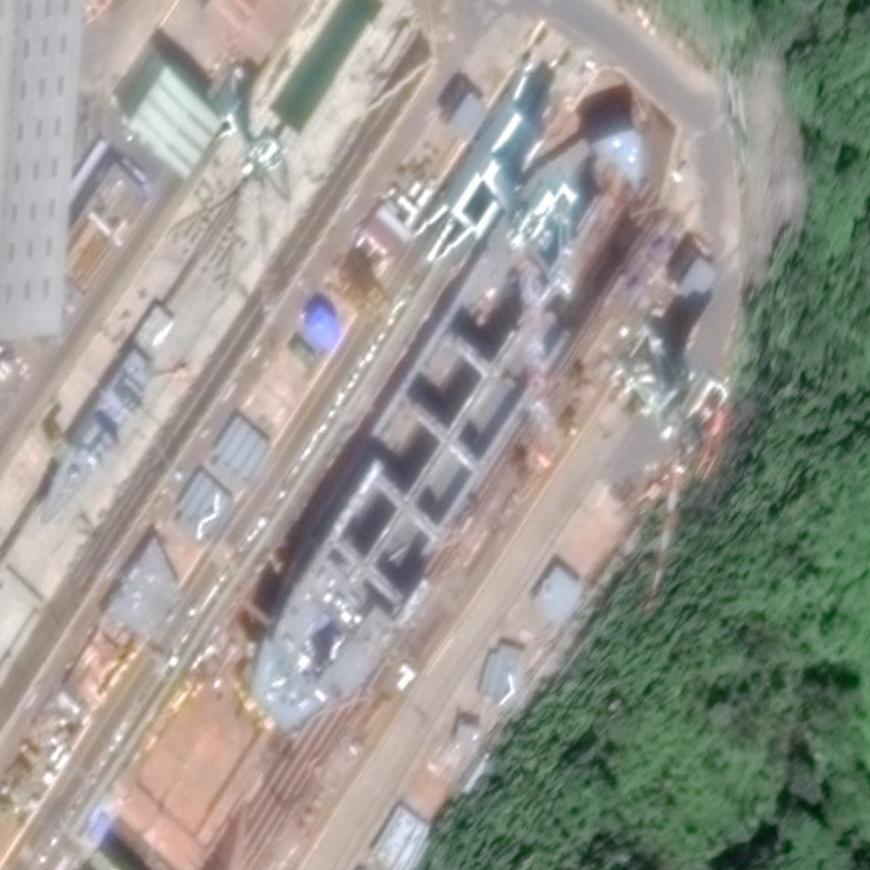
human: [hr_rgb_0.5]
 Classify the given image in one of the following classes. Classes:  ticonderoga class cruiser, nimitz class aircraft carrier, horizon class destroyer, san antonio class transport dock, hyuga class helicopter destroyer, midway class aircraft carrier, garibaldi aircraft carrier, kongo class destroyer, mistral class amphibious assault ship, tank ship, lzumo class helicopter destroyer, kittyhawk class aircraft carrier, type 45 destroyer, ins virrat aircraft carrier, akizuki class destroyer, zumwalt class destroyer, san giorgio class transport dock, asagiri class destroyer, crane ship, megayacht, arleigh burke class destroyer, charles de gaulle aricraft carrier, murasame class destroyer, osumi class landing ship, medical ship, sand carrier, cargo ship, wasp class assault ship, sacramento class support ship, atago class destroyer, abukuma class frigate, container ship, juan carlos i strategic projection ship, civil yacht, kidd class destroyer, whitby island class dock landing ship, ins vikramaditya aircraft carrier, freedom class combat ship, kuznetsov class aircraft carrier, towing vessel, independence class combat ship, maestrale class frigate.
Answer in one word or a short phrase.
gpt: Cargo ship